Question: I'm trying to replicate the following chart:

This is what I managed to do so far:
'''
library(carData)
UN <- as.data.frame(UN)
layout(matrix(c(1, 2, 3, 3), 2, 2, byrow = TRUE))
col.vec <- c("blue", "turquoise1", "green", "palegreen",
"orange", "red", "violet", "purple")[UN$region]
pch.vec <- c(8, 6, 5, 4, 3, 2, 1, 0)[UN$region]
plot(UN$ppgdp, UN$infantMortality,
xlab = "Gross Domestic Product per Capita",
ylab = "Infant Mortality",
xaxt = "n",
las = 1,
col = col.vec,
pch = pch.vec)
axis(side = 1, at = c(0, 20000, 40000, 60000, 80000, 100000),
labels = c(0, "", 40000, "", 80000, ""))
plot(UN$region, UN$infantMortality,
xlab = "Region",
ylab = "Infant Mortality",
xaxt = "n",
las = 1,
col = c("blue", "turquoise1", "green", "palegreen",
"orange", "red", "violet", "purple"))
plot.new()
legend('center',
legend = UN$region,
pch = pch.vec,
col = col.vec)
'''
My problem is that I don't know how to determine the shape of the legend. I want exactly the same shape as in the picture above, a rectangle. Can somebody tell me how to do this (not using ggplot2 or any other package)?
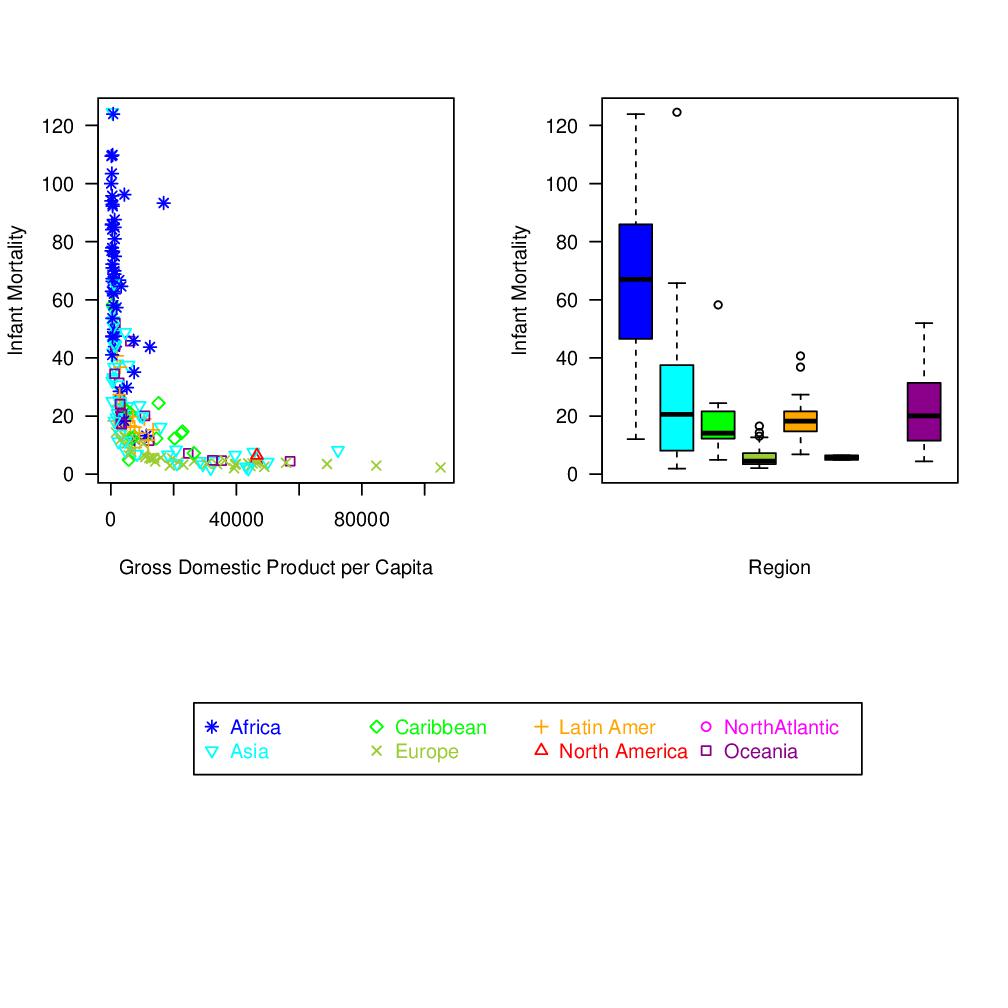
Answer: Use the factors to define 'col' and 'pch'. For the legend use just one 'vec' with the levels and do 'seq'uences along it. And use 'tex.col='.
'''
library(carData)
UN <- as.data.frame(UN)
layout(matrix(c(1, 2, 3, 3), 2, 2, byrow = TRUE))
plot(UN$ppgdp, UN$infantMortality,
xlab = "Gross Domestic Product per Capita",
ylab = "Infant Mortality",
xaxt = "n",
las = 1,
col = UN$region,
pch = as.numeric(UN$region))
axis(side = 1, at = c(0, 20000, 40000, 60000, 80000, 100000),
labels = c(0, "", 40000, "", 80000, ""))
plot(UN$region, UN$infantMortality,
xlab = "Region",
ylab = "Infant Mortality",
xaxt = "n",
las = 1,
col = c("blue", "turquoise1", "green", "palegreen",
"orange", "red", "violet", "purple"))
plot.new()
vec <- levels(UN$region)
legend('center',
legend = vec,
ncol=4,
pch = seq(vec),
col = seq(vec),
text.col=seq(vec))
'''
<URL>